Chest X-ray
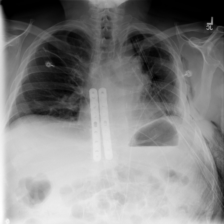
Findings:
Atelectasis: negative
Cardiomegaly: negative
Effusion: negative
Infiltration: negative
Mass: negative
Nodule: negative
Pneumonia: negative
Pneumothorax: positive
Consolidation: negative
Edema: negative
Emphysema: positive
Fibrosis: negative
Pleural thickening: negative
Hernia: negative